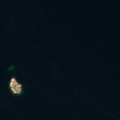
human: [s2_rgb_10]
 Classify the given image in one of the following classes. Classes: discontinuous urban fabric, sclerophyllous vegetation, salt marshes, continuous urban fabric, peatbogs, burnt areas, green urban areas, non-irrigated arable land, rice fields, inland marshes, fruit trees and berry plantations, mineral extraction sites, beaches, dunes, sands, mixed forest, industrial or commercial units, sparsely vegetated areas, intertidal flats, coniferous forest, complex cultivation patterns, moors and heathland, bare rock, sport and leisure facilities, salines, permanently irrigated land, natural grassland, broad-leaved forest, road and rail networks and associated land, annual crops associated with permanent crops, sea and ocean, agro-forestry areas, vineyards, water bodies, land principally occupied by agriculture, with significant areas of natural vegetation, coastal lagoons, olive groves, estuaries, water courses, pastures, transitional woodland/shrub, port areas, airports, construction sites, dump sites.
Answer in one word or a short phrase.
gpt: sea and ocean